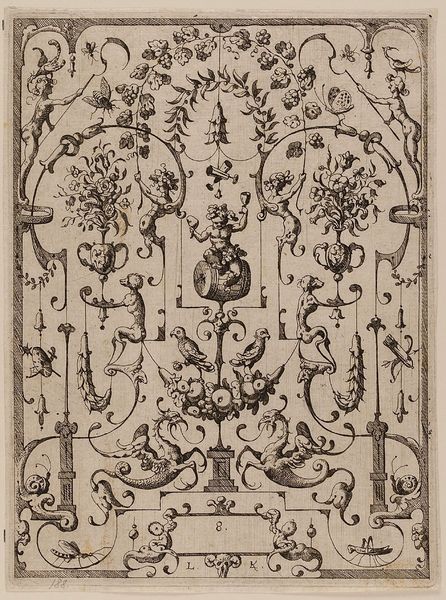
Titel: Blatt 8 aus der Folge 'Newes Gradesca Büchlein'
Künstler: Lucas Kilian
Standort: Hamburg
Institution: Museum für Kunst und Gewerbe Hamburg
Schlagwörter: vogel, tiere, ornament, geschichte, girlande, papier, grafik, graphik, wein, ornamente, fotografie, photographie, druckgraphik, druckgrafik, radierung, insekten, schmetterling, girlanden, bacchus, weinfass, insekt, schnecke, groteske, weinkelch, tierornament, widderkopf, reproduktionen, blumengewinde, druckerzeugnisse, insecta, pflanzenornamente, schweifwerk, kerbtiere, hexapoda, gastropoda, vögel, tierornamente, ornamentstich, vorlageblätter, aigikranion, schweifgroteske, tierschädel, aaskopf